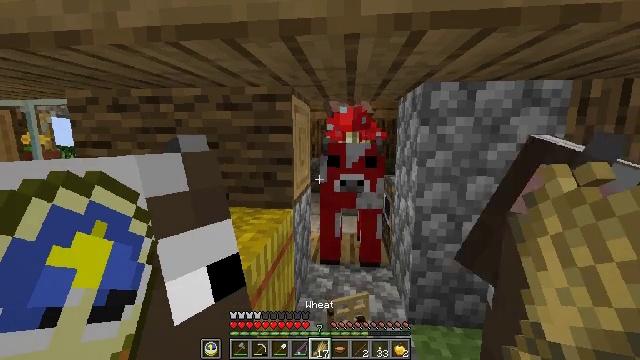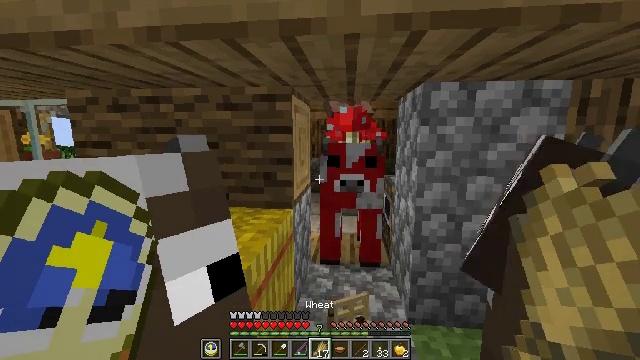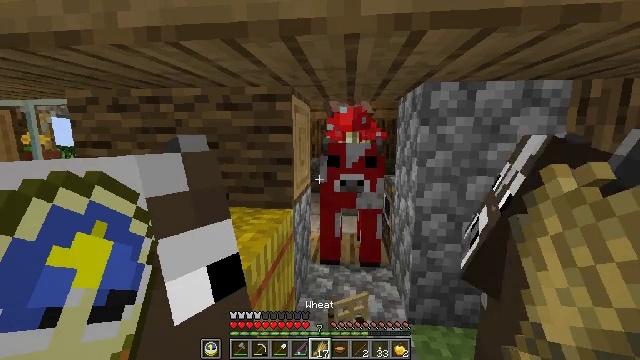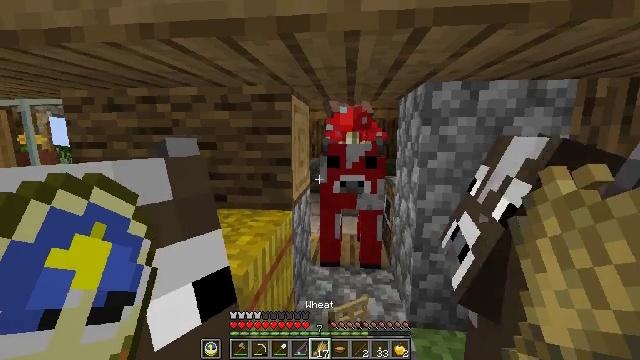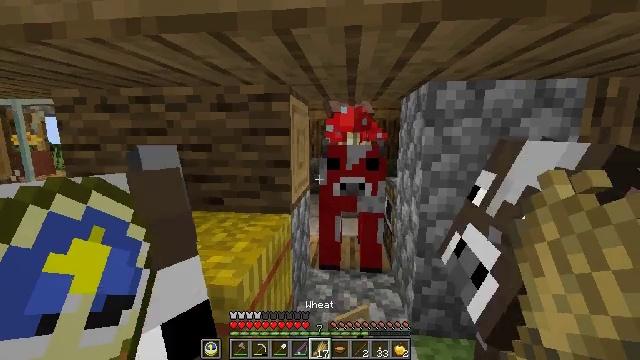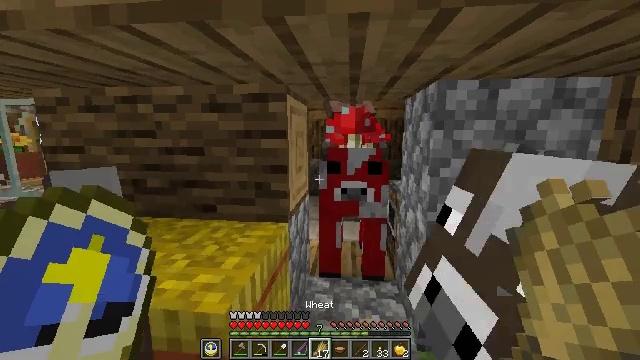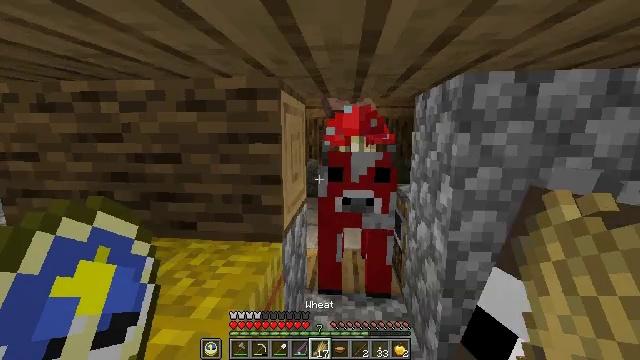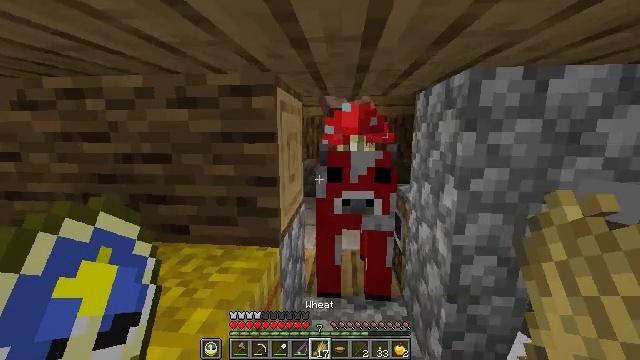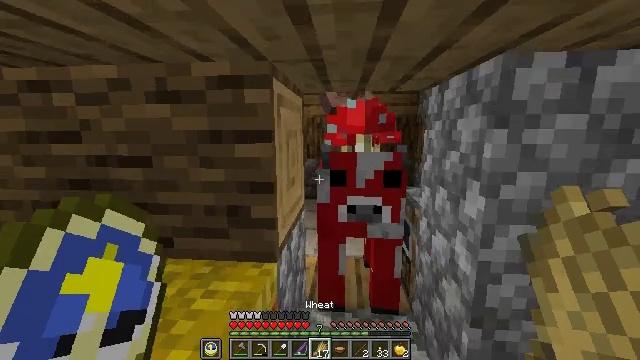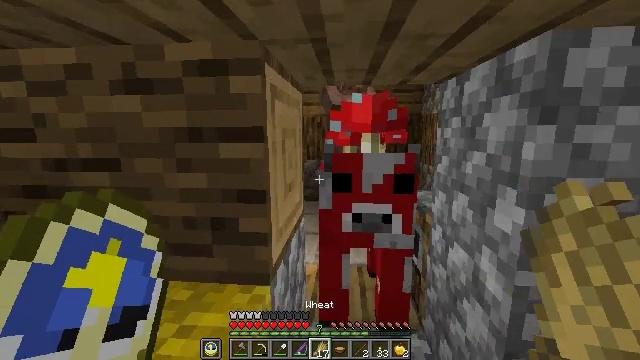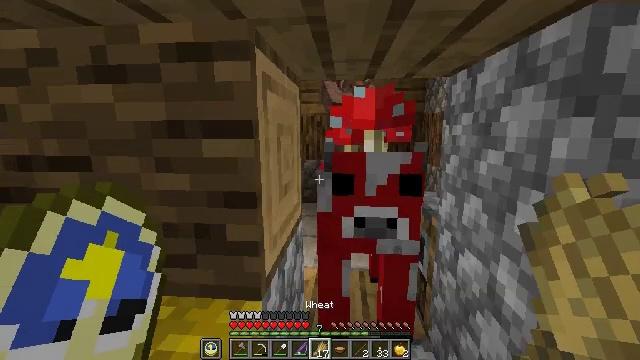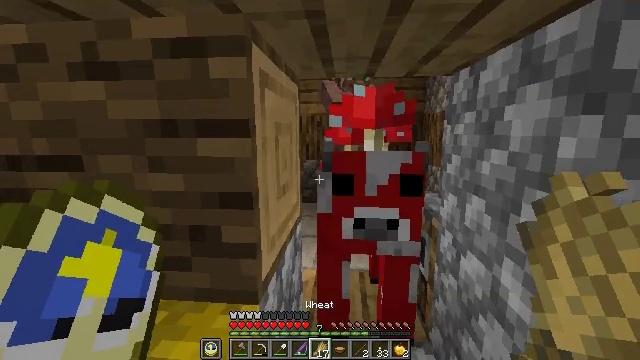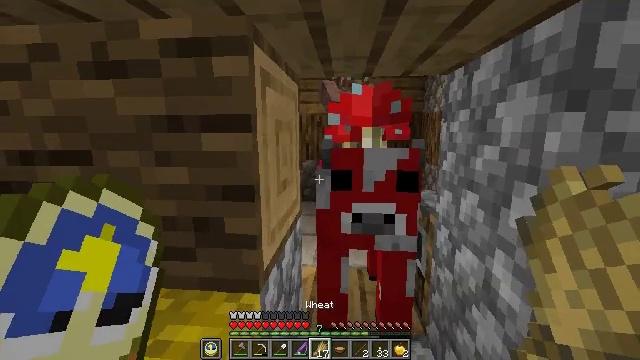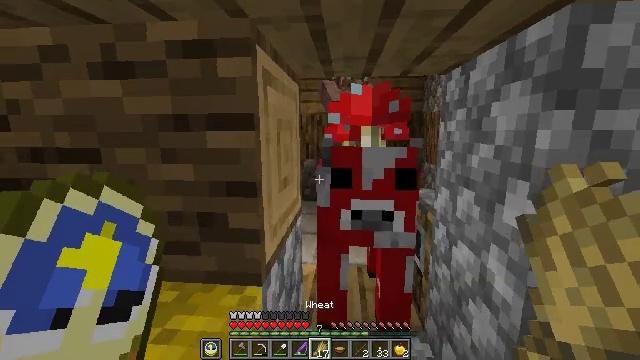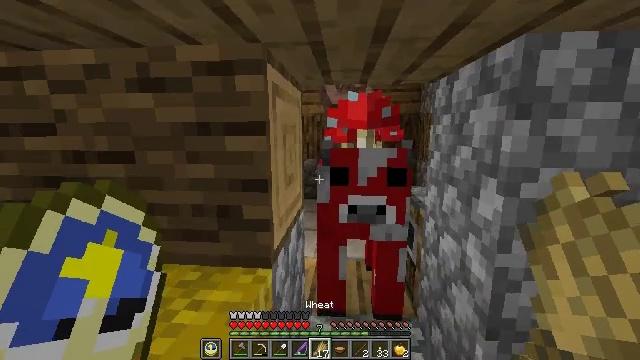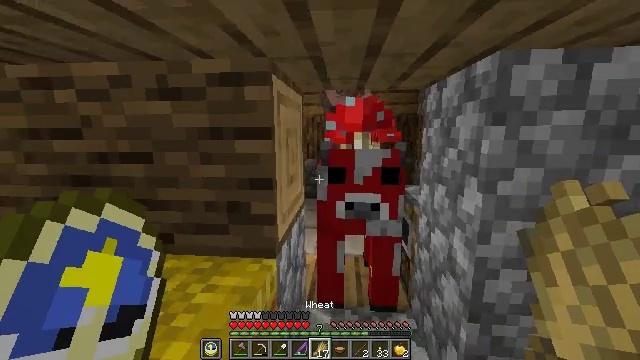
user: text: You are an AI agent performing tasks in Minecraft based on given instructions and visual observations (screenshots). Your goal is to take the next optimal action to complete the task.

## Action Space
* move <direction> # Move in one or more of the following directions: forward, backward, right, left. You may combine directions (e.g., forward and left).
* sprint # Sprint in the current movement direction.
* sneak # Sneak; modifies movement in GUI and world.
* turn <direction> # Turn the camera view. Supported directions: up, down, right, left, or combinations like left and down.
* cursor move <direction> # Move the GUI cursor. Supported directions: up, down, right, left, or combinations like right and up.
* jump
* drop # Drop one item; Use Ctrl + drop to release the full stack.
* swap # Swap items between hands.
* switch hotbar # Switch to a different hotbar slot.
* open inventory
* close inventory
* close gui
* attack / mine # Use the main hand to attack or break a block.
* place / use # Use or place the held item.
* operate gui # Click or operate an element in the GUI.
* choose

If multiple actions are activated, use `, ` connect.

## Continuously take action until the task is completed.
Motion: motion action
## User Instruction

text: Remove a composter from the inventory.
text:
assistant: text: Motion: no_op
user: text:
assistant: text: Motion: no_op
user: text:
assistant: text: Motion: move forward
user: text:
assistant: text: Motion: move forward
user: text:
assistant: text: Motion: move forward
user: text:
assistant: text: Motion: move forward
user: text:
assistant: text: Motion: move forward
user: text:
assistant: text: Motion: move forward
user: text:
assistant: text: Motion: no_op
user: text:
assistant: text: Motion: no_op
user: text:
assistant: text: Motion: no_op
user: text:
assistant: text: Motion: move back
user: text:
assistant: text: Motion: move back
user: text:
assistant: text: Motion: move back
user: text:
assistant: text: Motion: move back
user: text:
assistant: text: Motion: move back
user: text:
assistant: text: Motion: move back
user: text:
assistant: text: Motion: move back
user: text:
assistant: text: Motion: move back
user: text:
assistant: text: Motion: move back
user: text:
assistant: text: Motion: move back
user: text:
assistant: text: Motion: move back
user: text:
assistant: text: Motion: move back
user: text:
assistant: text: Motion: move back
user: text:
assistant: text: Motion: move back
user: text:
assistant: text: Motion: move back
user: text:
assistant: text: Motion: move back
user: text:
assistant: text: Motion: move back
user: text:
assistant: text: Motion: move back
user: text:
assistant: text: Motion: move back